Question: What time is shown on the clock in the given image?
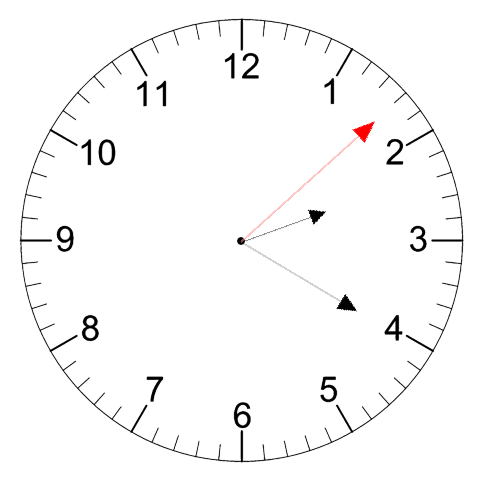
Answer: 02:20:08